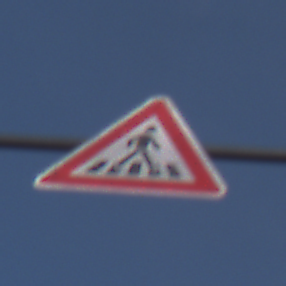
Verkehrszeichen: FussgaengerueberwegLinks
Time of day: MorningAfternoon
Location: Outdoor (Nature)
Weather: PartlyCloudy
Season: NotSpecified
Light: Natural